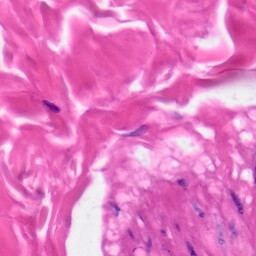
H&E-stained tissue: Skin